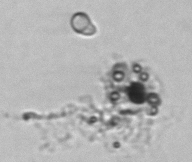
Label: Phaeocystis_debris